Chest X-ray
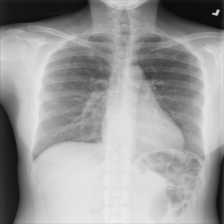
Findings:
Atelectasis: negative
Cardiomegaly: negative
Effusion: negative
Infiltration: positive
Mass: negative
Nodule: negative
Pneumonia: negative
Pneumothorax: negative
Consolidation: negative
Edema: negative
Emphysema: negative
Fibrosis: negative
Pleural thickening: negative
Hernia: negative